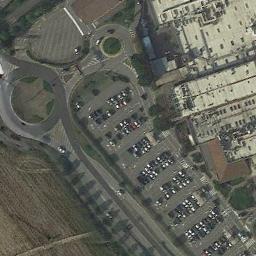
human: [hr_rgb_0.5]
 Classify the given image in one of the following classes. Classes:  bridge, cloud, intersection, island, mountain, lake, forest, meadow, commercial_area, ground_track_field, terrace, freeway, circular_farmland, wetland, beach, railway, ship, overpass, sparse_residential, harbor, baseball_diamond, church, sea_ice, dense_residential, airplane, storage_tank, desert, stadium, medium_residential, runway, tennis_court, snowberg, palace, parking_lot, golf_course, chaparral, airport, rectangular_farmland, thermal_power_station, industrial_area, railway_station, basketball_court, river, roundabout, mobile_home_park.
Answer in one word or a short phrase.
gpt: roundabout